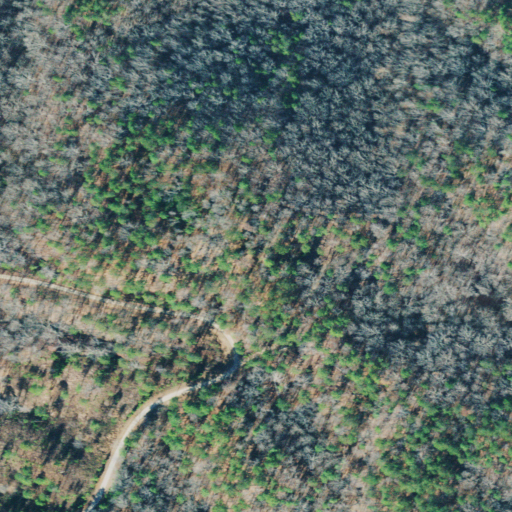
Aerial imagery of mountain in Georgia named Pine Mountain containing deciduous forest, mixed forest, open development, and evergreen forest